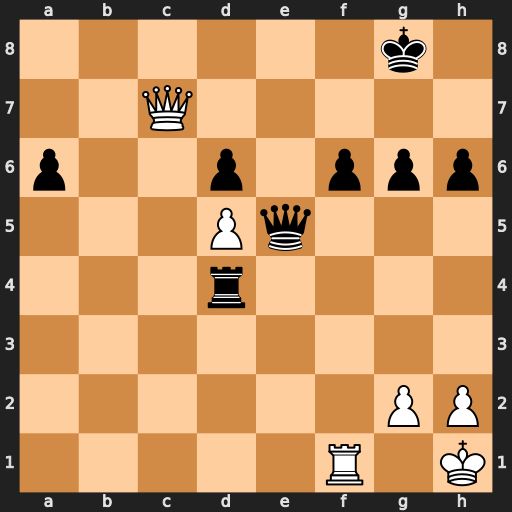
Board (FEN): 6k1/2Q5/p2p1ppp/3Pq3/3r4/8/6PP/5R1K
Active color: w
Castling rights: -
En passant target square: -
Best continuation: Qb8+ Kf7 Qa7+ Kf8 Rc1